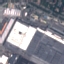
Label: Industrial